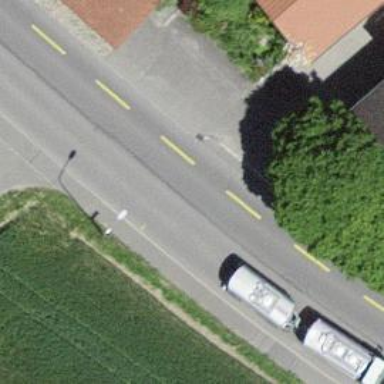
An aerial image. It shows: Bus stop with platform for public transport.